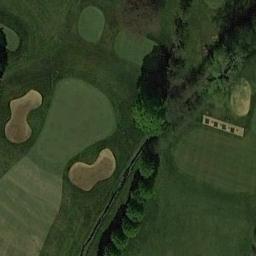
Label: golf_course